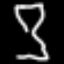
Label: hourglass